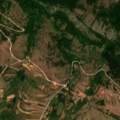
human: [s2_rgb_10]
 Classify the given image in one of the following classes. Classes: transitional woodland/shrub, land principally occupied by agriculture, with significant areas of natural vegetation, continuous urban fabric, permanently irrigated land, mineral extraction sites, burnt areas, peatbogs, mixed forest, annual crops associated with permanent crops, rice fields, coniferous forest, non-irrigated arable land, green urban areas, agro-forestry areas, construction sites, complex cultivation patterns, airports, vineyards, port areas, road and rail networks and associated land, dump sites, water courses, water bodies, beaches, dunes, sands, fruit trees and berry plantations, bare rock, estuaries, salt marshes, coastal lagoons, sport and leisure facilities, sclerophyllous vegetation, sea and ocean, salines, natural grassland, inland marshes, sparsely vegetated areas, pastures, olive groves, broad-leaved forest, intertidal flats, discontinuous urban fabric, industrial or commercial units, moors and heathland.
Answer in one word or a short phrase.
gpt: pastures, complex cultivation patterns, land principally occupied by agriculture, with significant areas of natural vegetation, natural grassland, transitional woodland/shrub